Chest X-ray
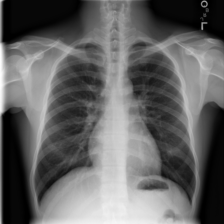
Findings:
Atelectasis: negative
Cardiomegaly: negative
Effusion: negative
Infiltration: negative
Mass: negative
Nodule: negative
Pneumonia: negative
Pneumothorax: negative
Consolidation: negative
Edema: negative
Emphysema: negative
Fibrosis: negative
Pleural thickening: negative
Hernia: negative